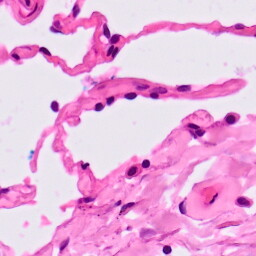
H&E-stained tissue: Lung